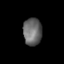
Tissue: skin
Cell type: Epithelial cells
Senescence score: 0.2742
Nuclear area (px): 503
Mean DAPI intensity: 103.322